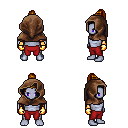
a pixel art fantasy rpg character, male body template, dark elf, purple skin, gold arm armor, red pants, blonde short topknot hairstyle, cloth hood, gold gloves, four views (front, back, left, right), 2x2 character sprite sheet, small pixel art, hard edges, no anti-aliasing